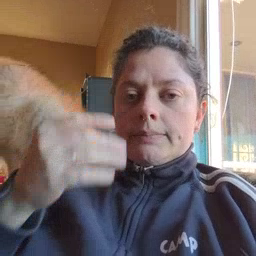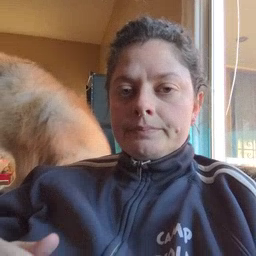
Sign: morning